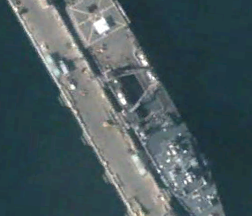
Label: combat